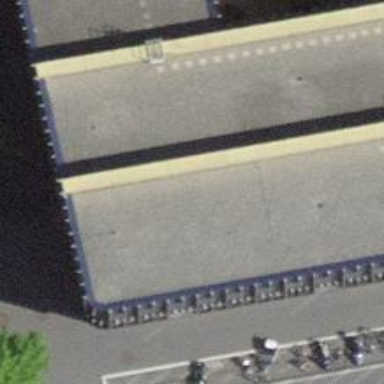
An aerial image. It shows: Supermarket.